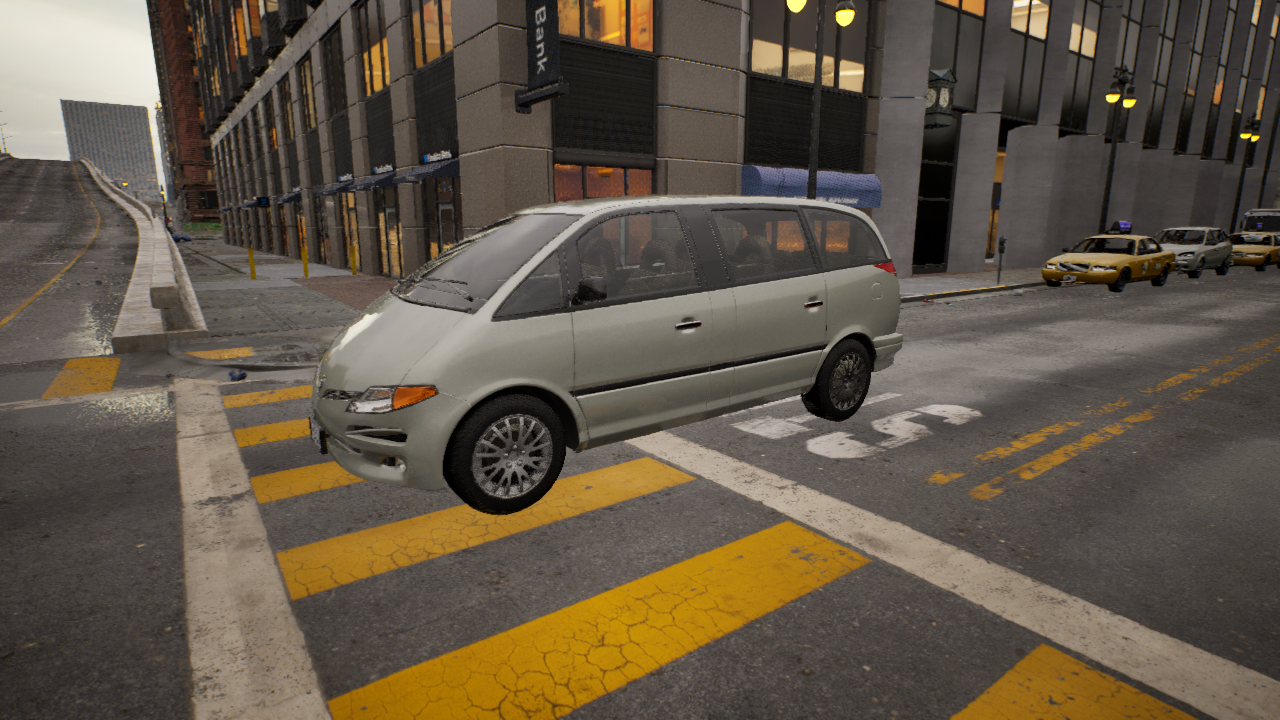
Venue: residential
Lighting: golden hour
Vehicle rig: minivan